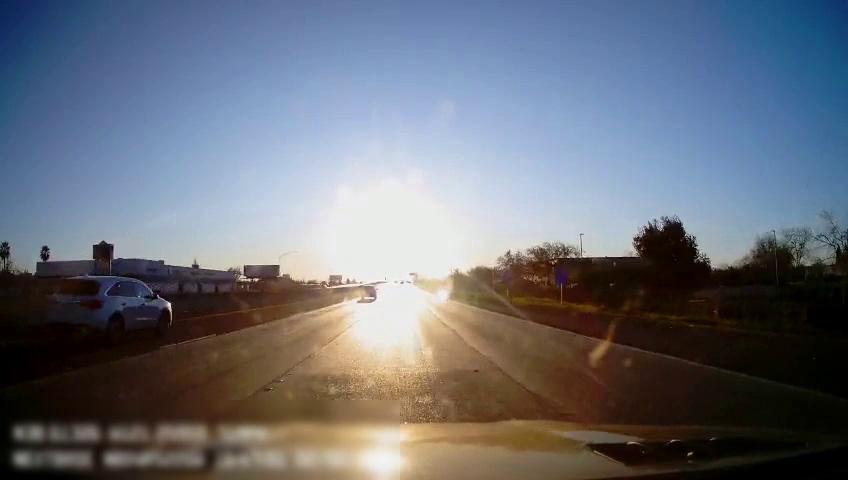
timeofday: Day
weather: Sunny
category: Drivable Space
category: Vehicles | SUV
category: Vehicles | Car
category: Lanes | Alternate Lane
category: Lanes | Alternate Lane
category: Lanes | Current Lane
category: Lanes | Alternate Lane
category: Lanes | Current Lane
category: Traffic | Signs
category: Traffic | Signs